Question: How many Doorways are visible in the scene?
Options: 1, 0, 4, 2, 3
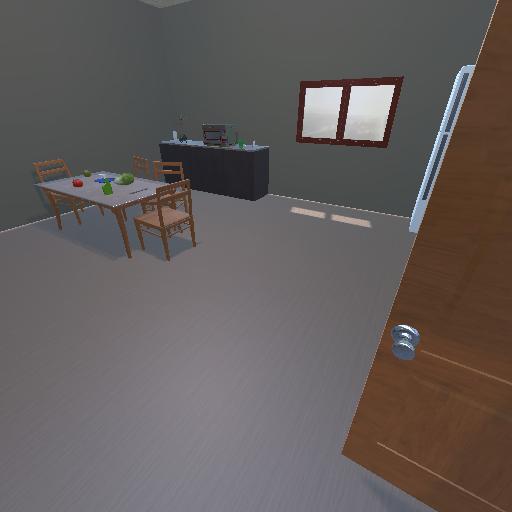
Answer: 1